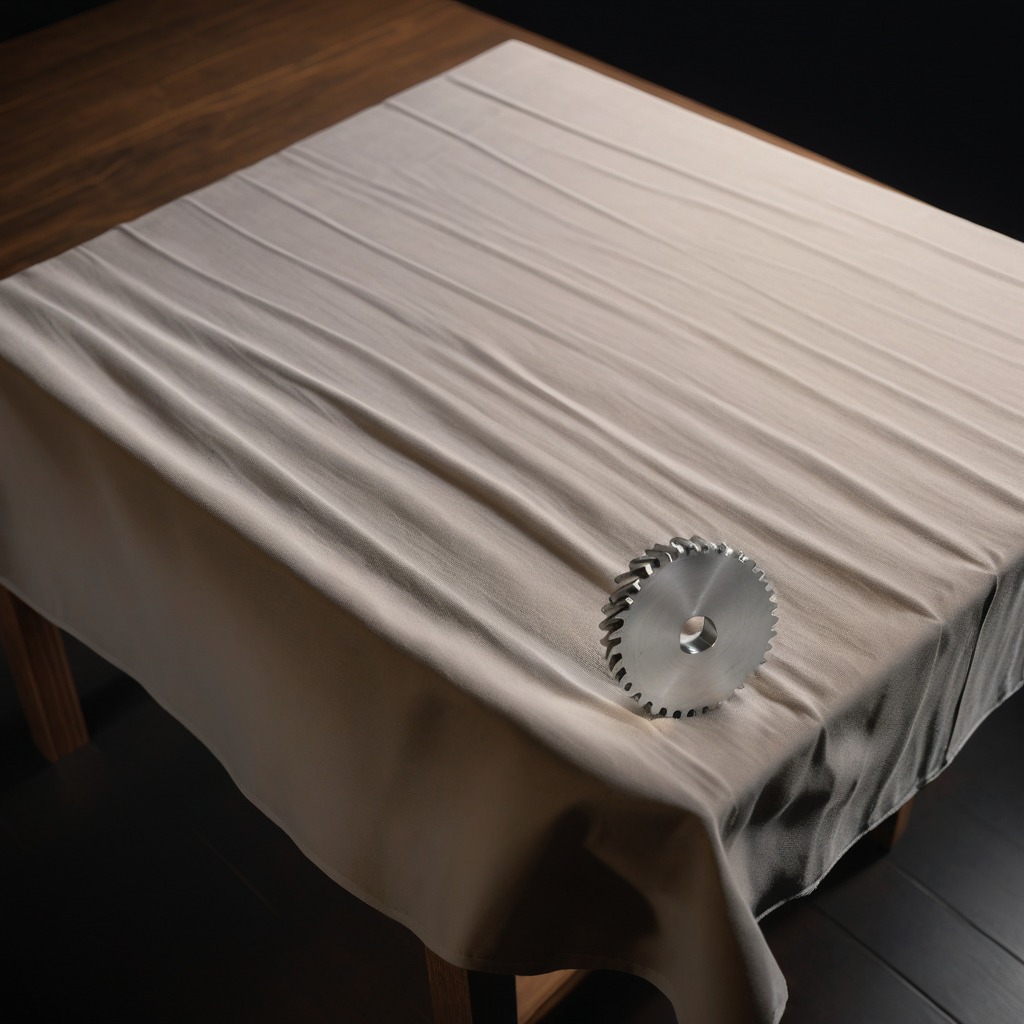
A steel gear with teeth is lying on a wooden table.